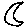
Label: moon